Question: I want to make the LinkButton!

I have this row on my table I am using:
'''
<asp:Label ID="Label43" runat="server"
Text="P-2.5 Original use:"></asp:Label>
</td>
<td class="style1">
<div style="float:left;">
<asp:DropDownList class="text-input" ID="DDLOriginalUse" runat="server"
DataSourceID="SqlDataSource5" DataTextField="DESCRIPTION"
DataValueField="ID_PROGRAM_USE" OnSelectedIndexChanged="itemSelected" AutoPostBack="True" AppendDataBoundItems="true">
<asp:ListItem Text="-Not assigned-" Value="-1" Selected="True" />
</asp:DropDownList>
</div>
<asp:UpdatePanel runat="server" style="float:left;" id="UpdatePanel2" updatemode="Conditional">
<Triggers>
<asp:AsyncPostBackTrigger controlid="DDLOriginalUse" eventname="SelectedIndexChanged" />
</Triggers>
<ContentTemplate>
&nbsp;&nbsp; &nbsp;&nbsp;&nbsp;&nbsp;&nbsp;&nbsp; &nbsp;&nbsp;&nbsp;&nbsp;<asp:Label ID="lblProgramType" runat="server"></asp:Label>
</ContentTemplate>
</asp:UpdatePanel>
<asp:SqlDataSource ID="SqlDataSource5" runat="server"
ConnectionString="<%$ ConnectionStrings:MesarchConnectionString %>"
SelectCommand="SELECT * FROM [PROGRAM_USE]"></asp:SqlDataSource>
</td>
</tr>
'''
I want to add new rows with the same content as above so I am using an asp:PlaceHolder :
this code continues..
'''
</tr>
<asp:UpdatePanel runat="server" id="UpdatePanel1" updatemode="Conditional">
<Triggers>
<asp:AsyncPostBackTrigger controlid="LinkButtonAddOriginal" eventname="Click" />
</Triggers>
<ContentTemplate>
<asp:PlaceHolder ID="PlaceHolderAddNewOriginalUse" runat="server"></asp:PlaceHolder>
</ContentTemplate>
</asp:UpdatePanel>
<tr>
<td>
&nbsp;</td>
<td class="style1">
<asp:UpdatePanel runat="server" id="UpdatePanel3" updatemode="Conditional">
<Triggers>
<asp:AsyncPostBackTrigger controlid="LinkButtonAddOriginal" eventname="Click" />
</Triggers>
<ContentTemplate>
<b><asp:LinkButton ID="LinkButtonAddOriginal" OnClick="AddMoreOriginal" runat="server">+Add more original use</asp:LinkButton></b>
</ContentTemplate>
</asp:UpdatePanel>
</td>
</tr>
'''
and in my code behind I am doing this for the click(I want to add maximum 5 text boxes):
'''
private static int countOriginalUse = 1;
private static LiteralControl htmlPresentation = new LiteralControl();
protected void AddMoreOriginal(object sender, EventArgs e)
{
StringBuilder str_for_ltr = new StringBuilder();
countOriginalUse++;
if (countOriginalUse >= 6) { LinkButtonAddOriginal.Text = "You can not add more.";return; }
str_for_ltr.Append("<tr><td>&nbsp;&nbsp;&nbsp;&nbsp;&nbsp;&nbsp;P-2.5 Original use " + countOriginalUse.ToString() + ":</td>");
str_for_ltr.Append("<td class='style1'>");
str_for_ltr.Append("</td>");
str_for_ltr.Append("</tr>");
htmlPresentation.Text += str_for_ltr.ToString();
PlaceHolderAddNewOriginalUse.Controls.Add(htmlPresentation);
/*DropDownList ddl1 = new DropDownList();
ddl1.ID="Dropdown1";
ddl1.CssClass = "Mycss";
ddl1.Items.Add("test");
PlaceHolderAddNewOriginalUse.Controls.Add(ddl1);
PlaceHolderAddNewOriginalUse.Controls.Add(new LiteralControl("<br/>"));*/
}
'''
So the problems I face here are that it does not adds new rows, and even the text is not where I placed my asp:PlaceHolder (is on the top).
And surely I will have more problems when I will have to add this DropDownList with also a UpdatePanel for it(as shown on my first code).
Am I doing it totally wrong, do I have to follow some other way to do it?
I am confused...
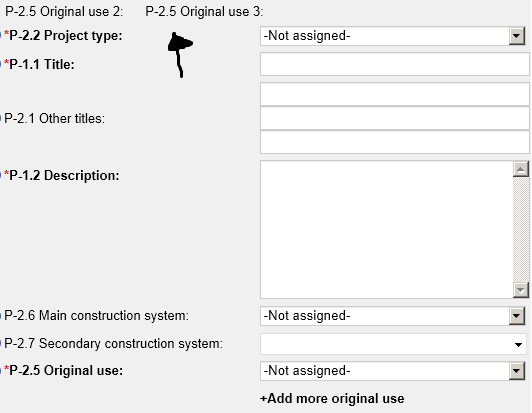
Answer: I found a way to do it myself.
I made some new rows with DropDownLists in them and their personal UpdateControl but i had their 'style = "display:none".'
then I have my link button like this:
'''
<tr>
<td>
&nbsp;</td>
<td class="style1">
<b><a id="linkAddOriginal" onclick="javascript:addOriginalUse()">+Add more original use</a></b>
</td>
</tr>
'''
and I also made this simple javascript function with a static variable in which I show the appropriate row each time:
'''
<script type="text/javascript">
function addOriginalUse() {
if (typeof addOriginalUse.counter == 'undefined') {
// It has not... perform the initilization
addOriginalUse.counter = 1;
}
addOriginalUse.counter++;
if (addOriginalUse.counter >= 6) { document.getElementById("linkAddOriginal").innerHTML = "You can not add more original uses."; return; }
var ddl = document.getElementById("originalUseRow" + addOriginalUse.counter);
ddl.style.display = 'inline-block';
}
</script>
'''
I have also some extra code showing the data depending on ItemSelection of the DropDownList, if you need it ask me!